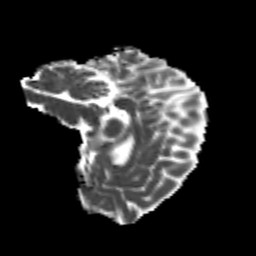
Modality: MD
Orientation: sagittal
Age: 24
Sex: female
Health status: healthy
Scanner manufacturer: philips
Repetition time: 7.389 s
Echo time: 0.08599 s